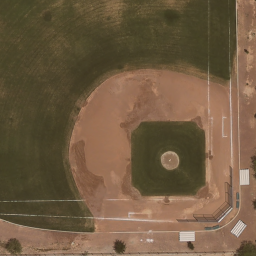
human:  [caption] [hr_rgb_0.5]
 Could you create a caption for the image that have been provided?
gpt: A regular baseball diamond compose of manicured lawns and sand .

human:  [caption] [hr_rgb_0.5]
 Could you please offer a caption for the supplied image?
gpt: It is a regular baseball diamond .

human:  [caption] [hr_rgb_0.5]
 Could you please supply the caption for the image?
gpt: This is a baseball diamond .

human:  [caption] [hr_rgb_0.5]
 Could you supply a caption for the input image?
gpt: It is a new baseball diamond with sands and grass .

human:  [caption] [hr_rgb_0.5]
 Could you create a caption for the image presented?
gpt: A regular baseball diamond compose of manicured lawns and sand .